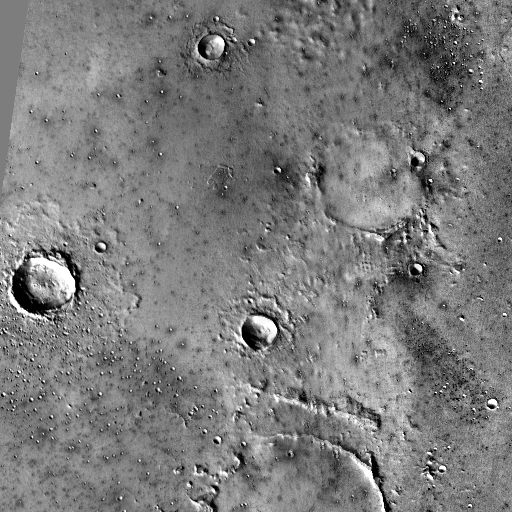
Crater classes present: Background, Other, Layered, Buried, Secondary